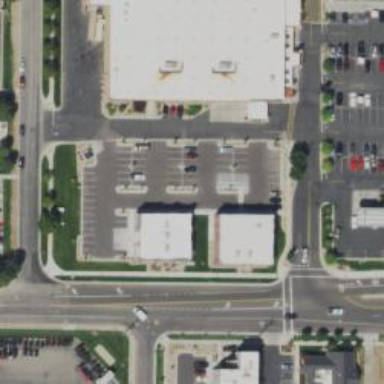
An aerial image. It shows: Parking space is available.